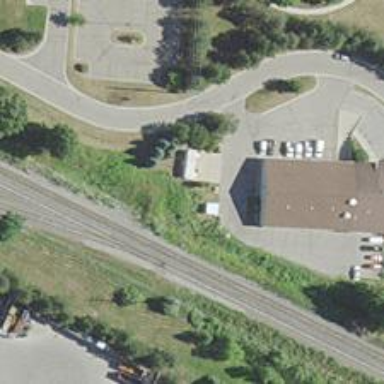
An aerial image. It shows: Railway siding for service.